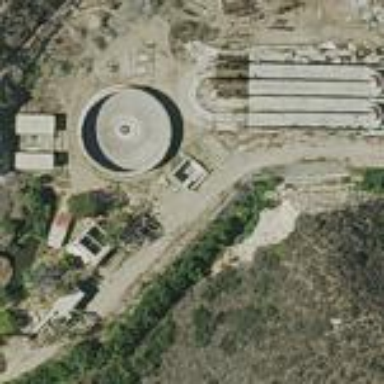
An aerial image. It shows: Wastewater plant.